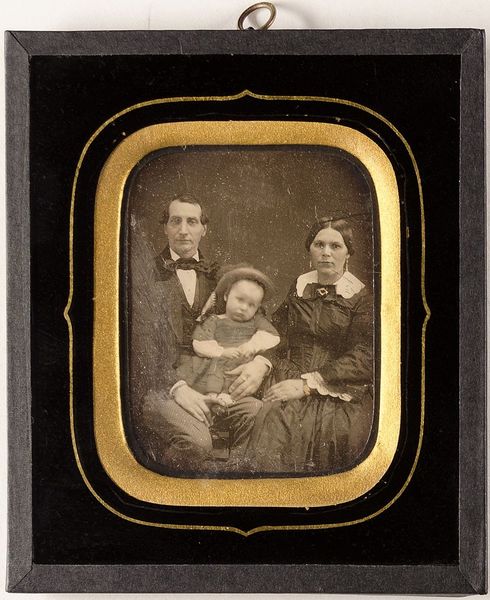
Titel: Unbekannte Familie
Standort: Hamburg
Institution: Museum für Kunst und Gewerbe Hamburg
Schlagwörter: mann, frau, gruppenportrait, figur, kind, mutter, vater, kinder, baby, foto, fotografie, photographie, photo, kinderbild, lichtbild, daguerreotypie, kinderdarstellung, bildwerke, angewandte und bildende kunst, hessische systematik, säugling, porträtfotografie, porträtphotographie, gruppenporträt